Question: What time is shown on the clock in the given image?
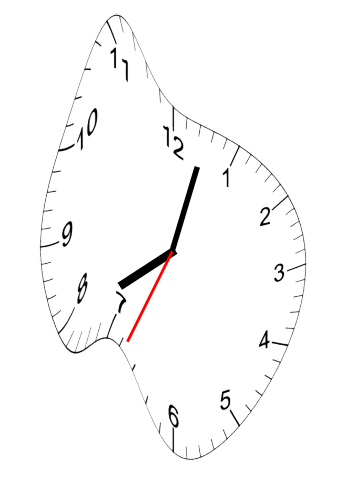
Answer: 08:02:34